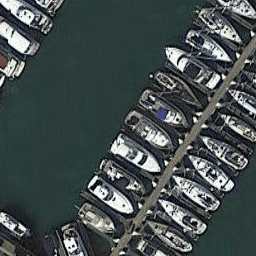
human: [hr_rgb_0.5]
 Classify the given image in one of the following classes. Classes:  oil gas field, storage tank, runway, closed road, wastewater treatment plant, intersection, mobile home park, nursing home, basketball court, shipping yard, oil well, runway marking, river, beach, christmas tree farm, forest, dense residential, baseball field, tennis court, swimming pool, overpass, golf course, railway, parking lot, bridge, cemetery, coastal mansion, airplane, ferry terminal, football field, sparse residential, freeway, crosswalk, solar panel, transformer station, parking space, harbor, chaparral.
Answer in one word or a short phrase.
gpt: harbor